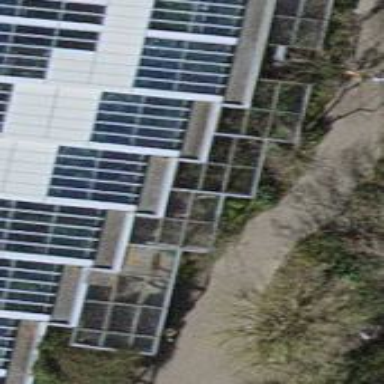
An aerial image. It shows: View of roof of building.